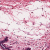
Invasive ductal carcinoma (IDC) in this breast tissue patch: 0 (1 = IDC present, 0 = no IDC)